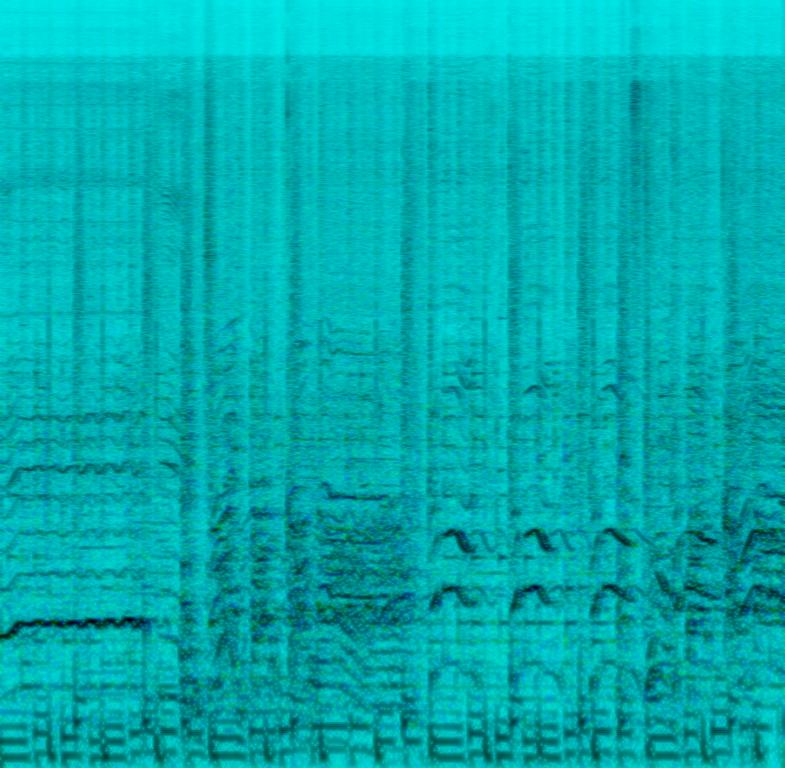
A male vocalist sings this upbeat song in a foreign language. The tempo is fast with a lively keyboard harmony, spirited drumming, funky bass line, rhythmic acoustic guitar, shakers  enthusiastic vocal backup and clapping. The song is upbeat, high-spirited, energetic, buoyant, cheerful, peppy, happy and groovy. This song is a  lively Pop song.